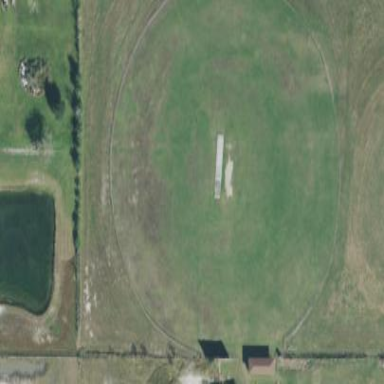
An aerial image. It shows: Cricket pitch for leisure and sport activities.